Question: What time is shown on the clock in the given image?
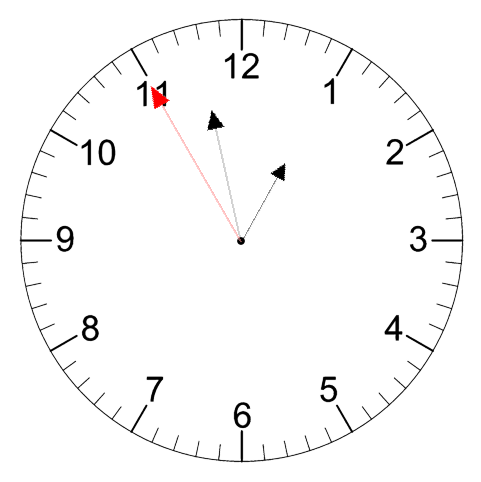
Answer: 12:57:55